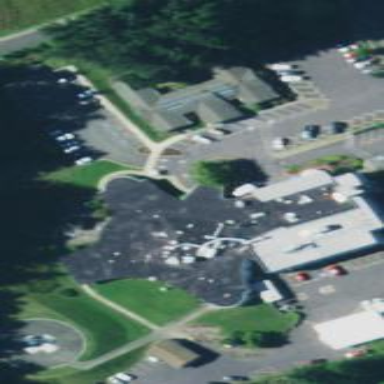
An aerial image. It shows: Hospital building.